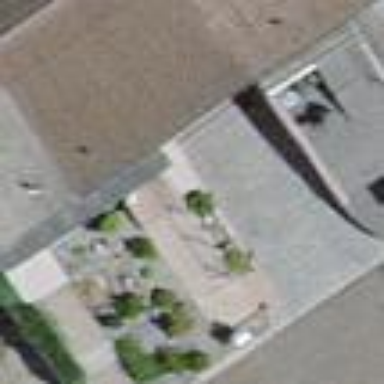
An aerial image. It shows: Terrace building.